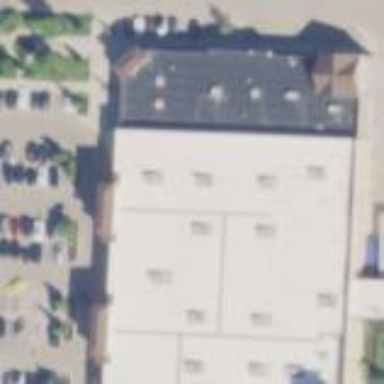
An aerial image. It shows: Retail building.